Question: In my tableView cell, theres a backgroundcolor on my text, and i have no clue on how to remove it.. Can some one help me here ?

I've tried
'''
cell.backgroundColor = [UIColor clearColor];
cell.opaque = NO;
'''
but aint working
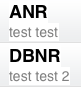
Answer: Have you tried:
'''
cell.textLabel.backgroundColor = [UIColor clearColor];
cell.textLabel.opaque = NO;
'''
and:
'''
cell.detailTextLabel.backgroundColor = [UIColor clearColor];
cell.detailTextLabel.opaque = NO;
'''